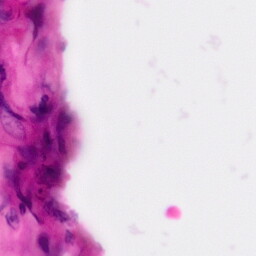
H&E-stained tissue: Pancreatic